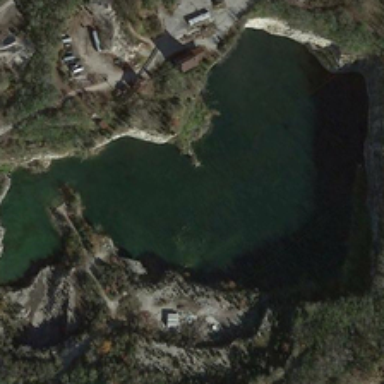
There are some houses around the lake .